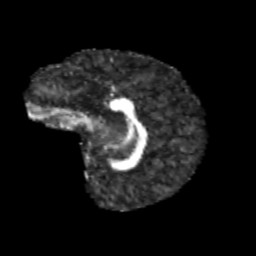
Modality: FA
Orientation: sagittal
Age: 11
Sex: male
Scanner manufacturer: siemens
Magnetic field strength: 3 T
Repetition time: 3.8 s
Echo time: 0.07 s